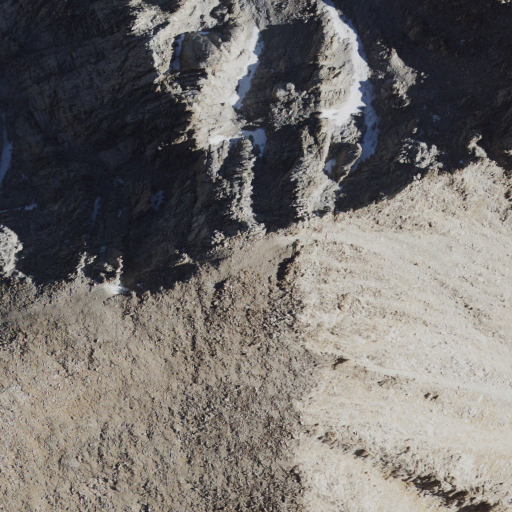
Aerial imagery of mountain in California named Mount Hilgard containing barren land, shrub, grassland, and snow